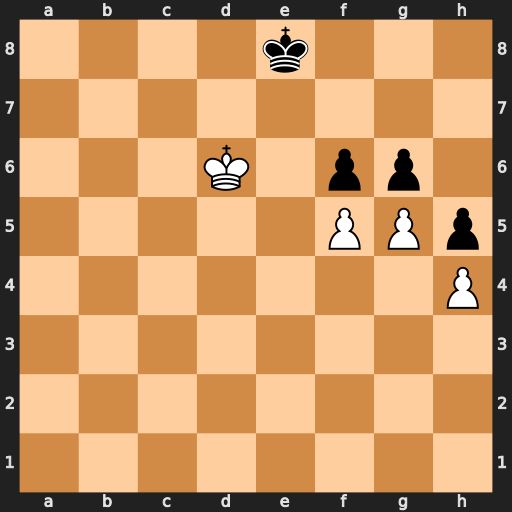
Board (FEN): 4k3/8/3K1pp1/5PPp/7P/8/8/8
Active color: w
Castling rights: -
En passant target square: -
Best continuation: gxf6 gxf5 Ke5 f4 Kxf4